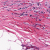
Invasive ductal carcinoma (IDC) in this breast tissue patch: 1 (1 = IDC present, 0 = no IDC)